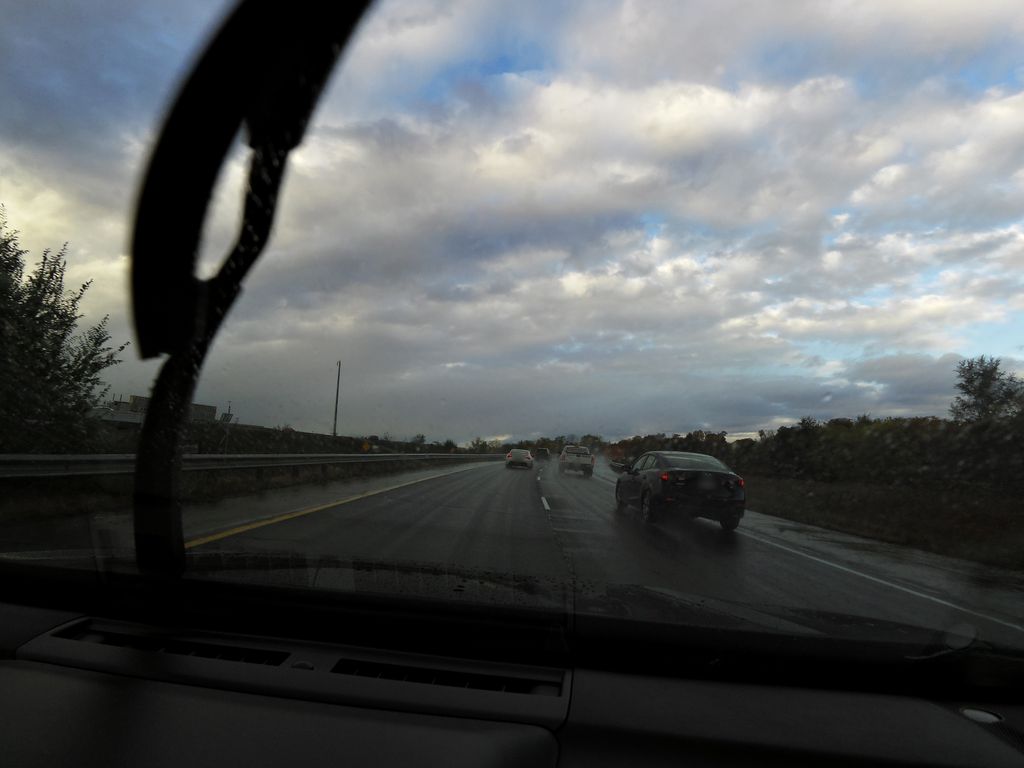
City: kitchener-waterloo